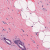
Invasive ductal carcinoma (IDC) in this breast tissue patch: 0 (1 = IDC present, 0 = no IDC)